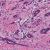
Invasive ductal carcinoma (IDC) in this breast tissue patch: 0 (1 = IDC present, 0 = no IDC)